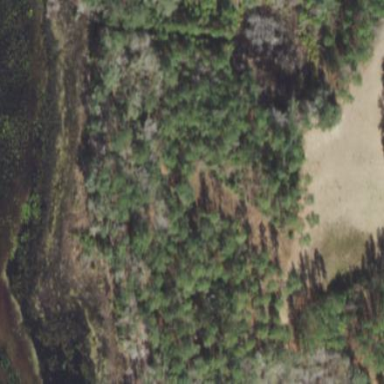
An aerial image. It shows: Mixed leaf woodland.